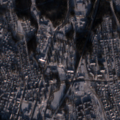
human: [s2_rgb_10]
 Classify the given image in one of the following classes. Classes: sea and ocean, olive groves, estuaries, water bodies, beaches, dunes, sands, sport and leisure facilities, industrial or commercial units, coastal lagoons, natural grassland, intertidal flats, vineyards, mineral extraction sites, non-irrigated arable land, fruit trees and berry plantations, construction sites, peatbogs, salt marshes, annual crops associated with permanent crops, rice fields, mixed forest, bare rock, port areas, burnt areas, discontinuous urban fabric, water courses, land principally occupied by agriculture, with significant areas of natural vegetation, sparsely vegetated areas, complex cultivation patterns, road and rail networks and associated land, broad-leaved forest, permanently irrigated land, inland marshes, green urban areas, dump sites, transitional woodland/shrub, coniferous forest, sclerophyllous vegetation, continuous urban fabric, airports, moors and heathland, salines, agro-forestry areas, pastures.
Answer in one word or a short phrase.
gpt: discontinuous urban fabric, industrial or commercial units, mixed forest